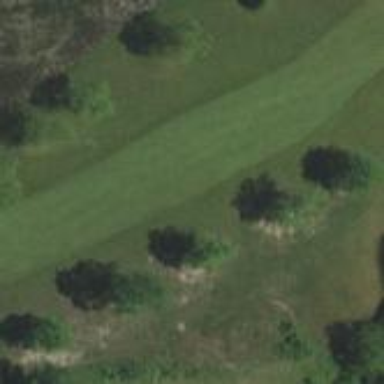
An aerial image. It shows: Golf fairway surrounded by grass.